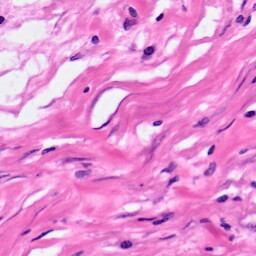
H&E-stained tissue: Pancreatic